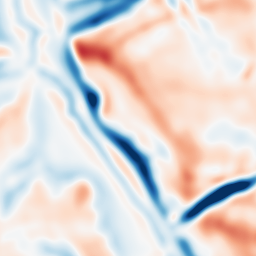
Category: multiscale
Decomposition family: dog
Decomposition parameters: sigma_low: 5
sigma_high: 5
Upsampling method: cubic_catmull_rom
Upsampling parameters: scale: 4
Upsampling scale: 4